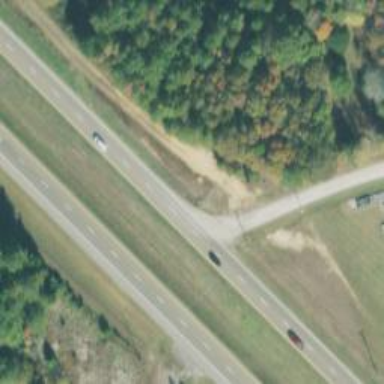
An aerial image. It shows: Trunk highway.